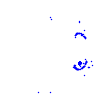
Particle: kaon